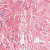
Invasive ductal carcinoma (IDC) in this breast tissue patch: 0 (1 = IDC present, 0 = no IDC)